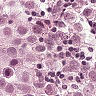
Metastatic tissue present: yes